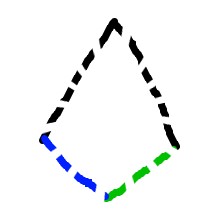
Shape: kite